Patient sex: M
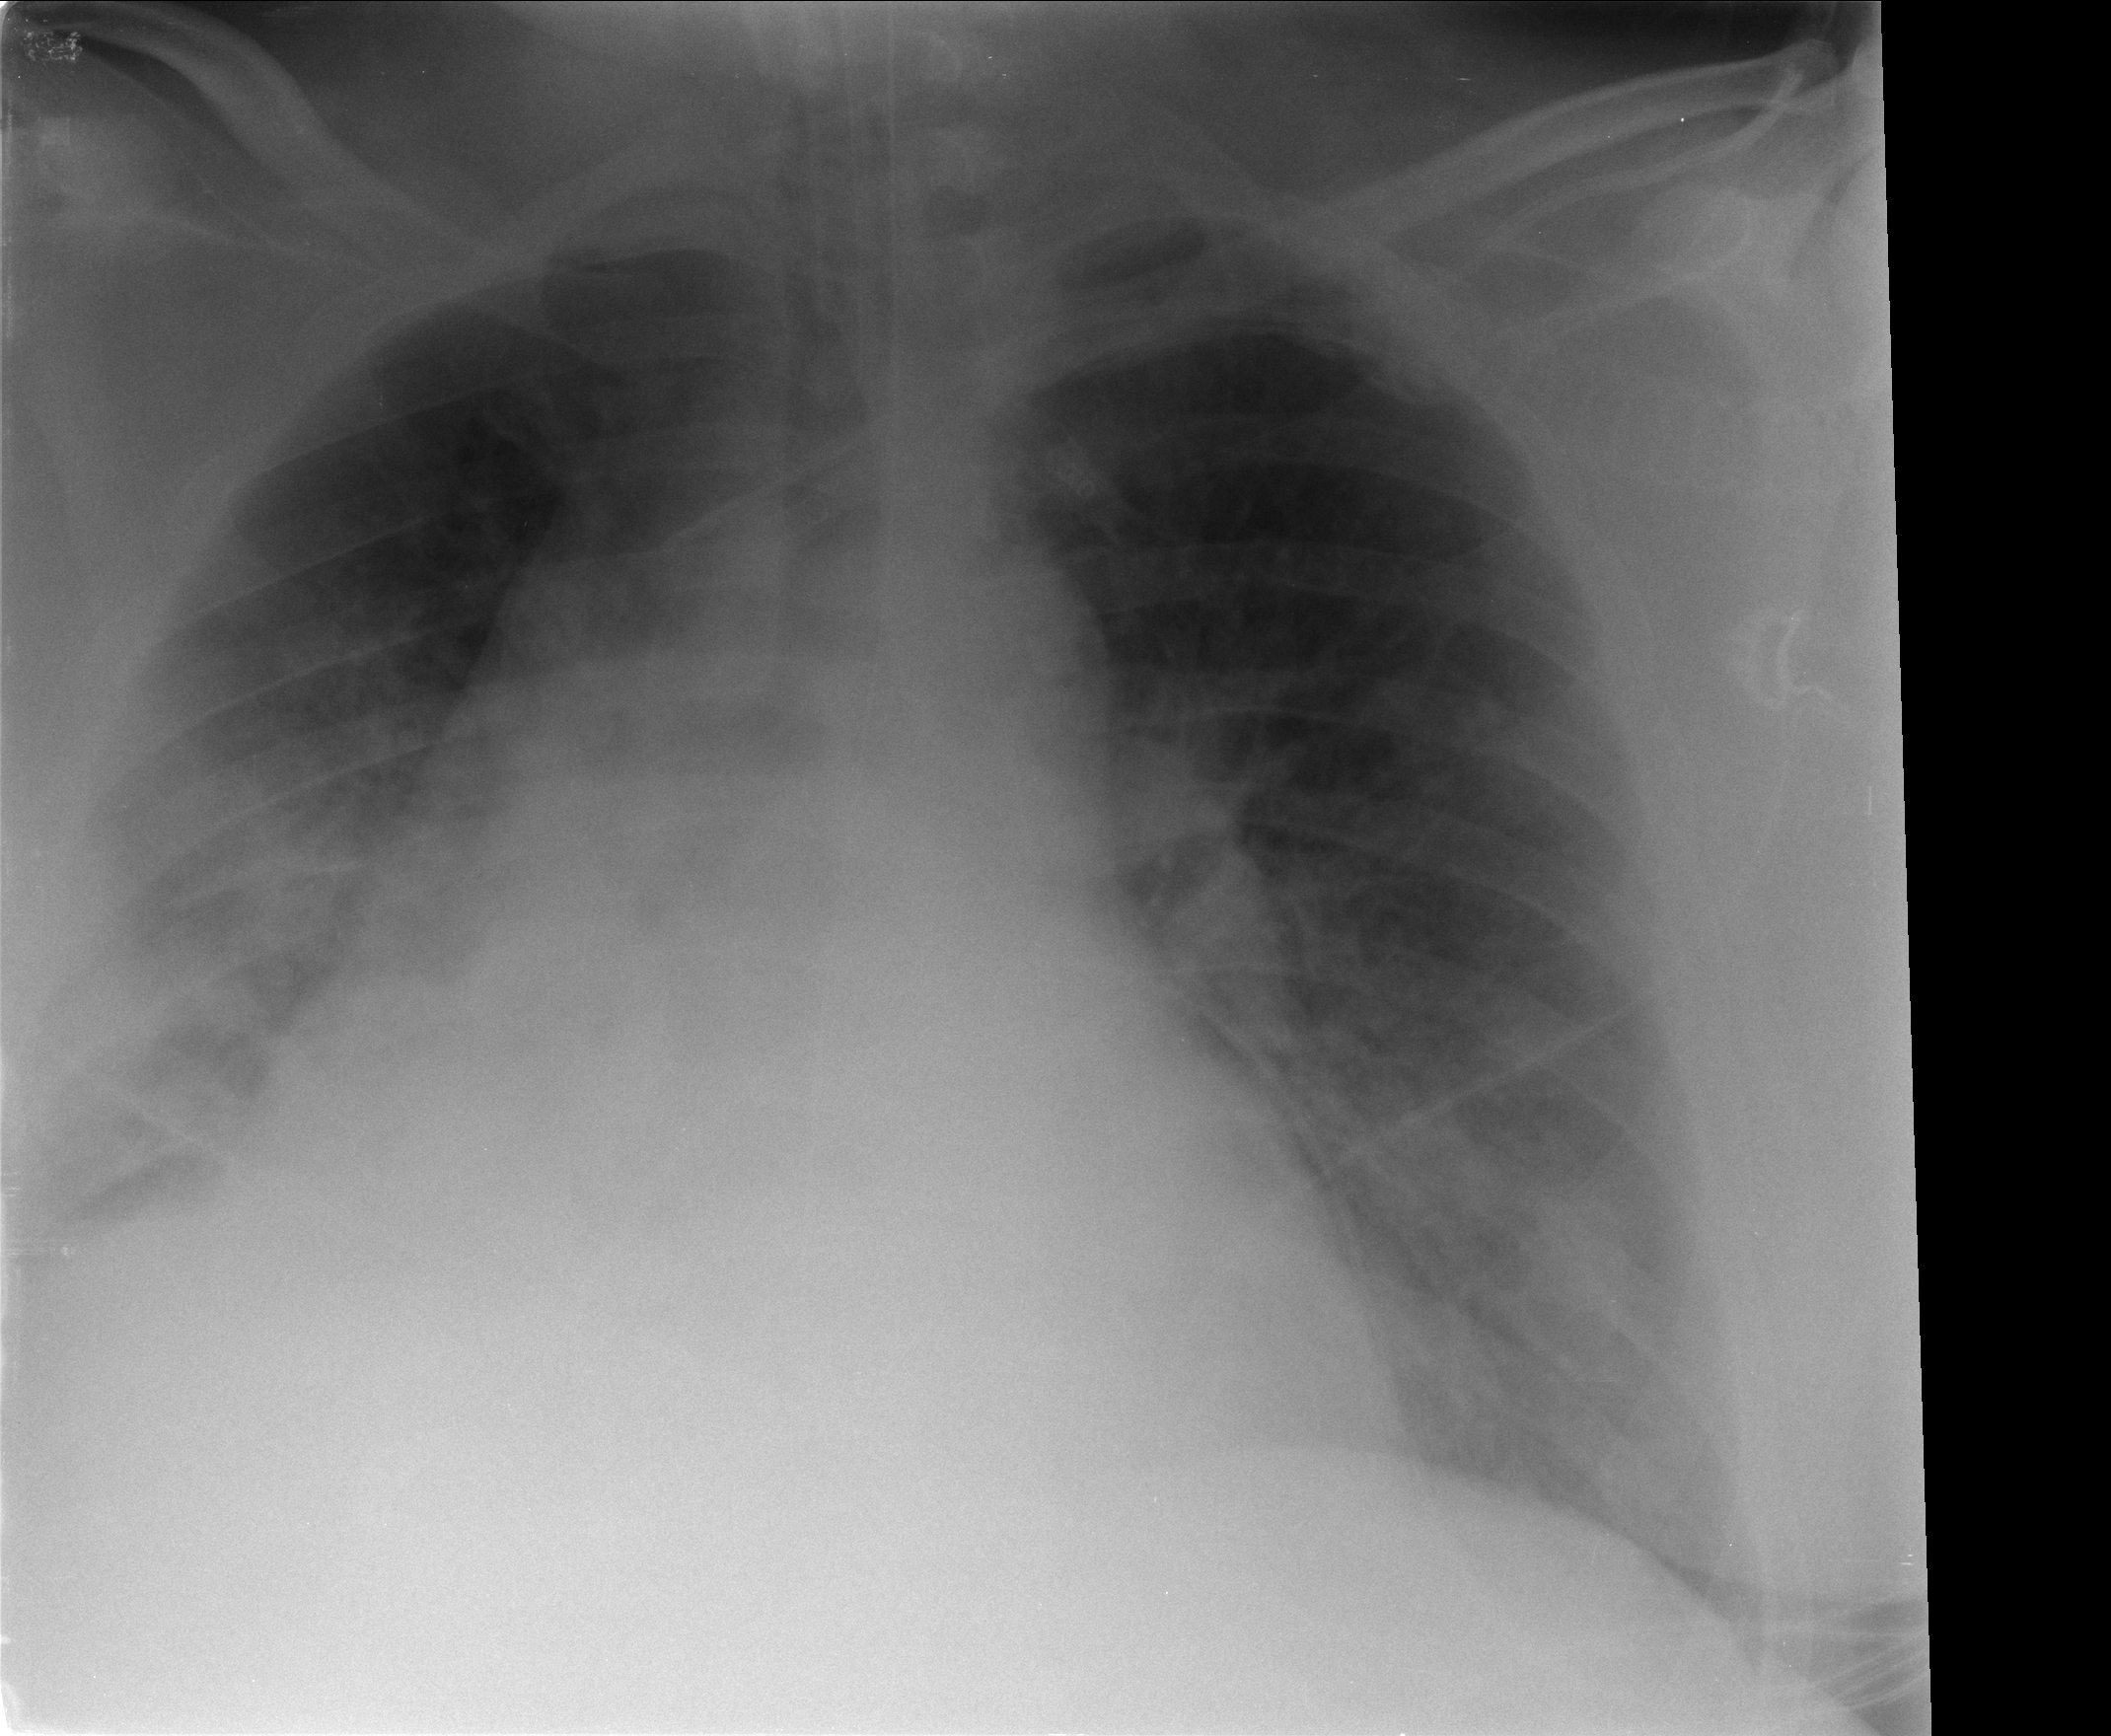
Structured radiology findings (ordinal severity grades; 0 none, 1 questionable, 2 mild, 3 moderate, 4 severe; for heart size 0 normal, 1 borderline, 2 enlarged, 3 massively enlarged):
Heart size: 3
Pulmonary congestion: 2
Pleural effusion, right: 2
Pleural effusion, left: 0
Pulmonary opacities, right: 2
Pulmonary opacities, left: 2
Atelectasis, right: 2
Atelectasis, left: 2